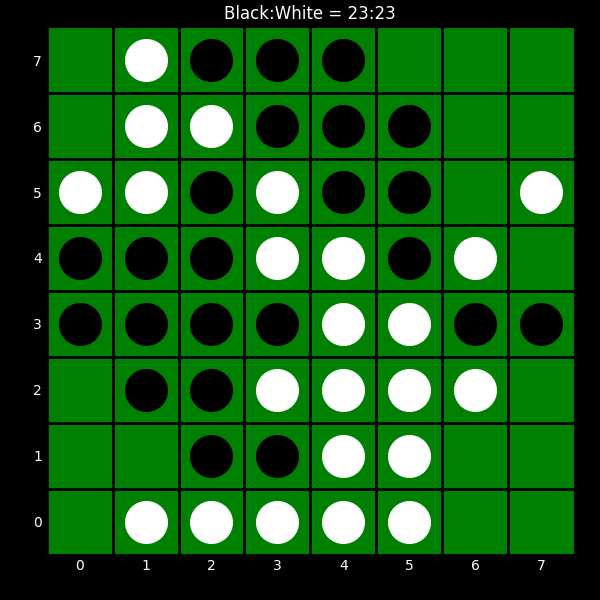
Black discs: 23
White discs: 23